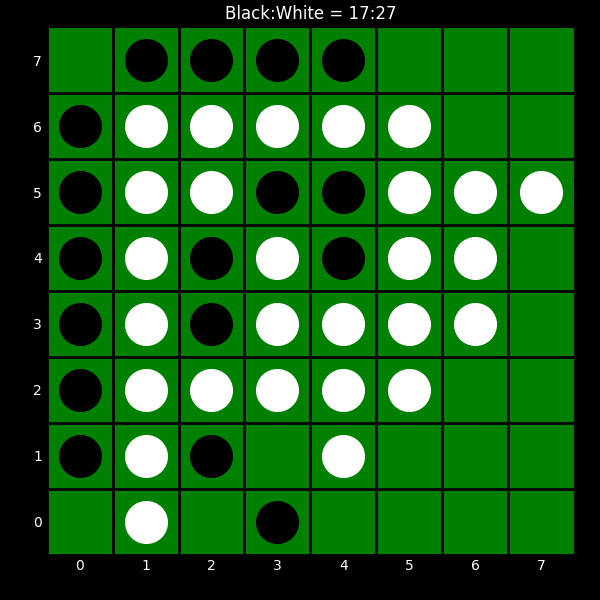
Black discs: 17
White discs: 27